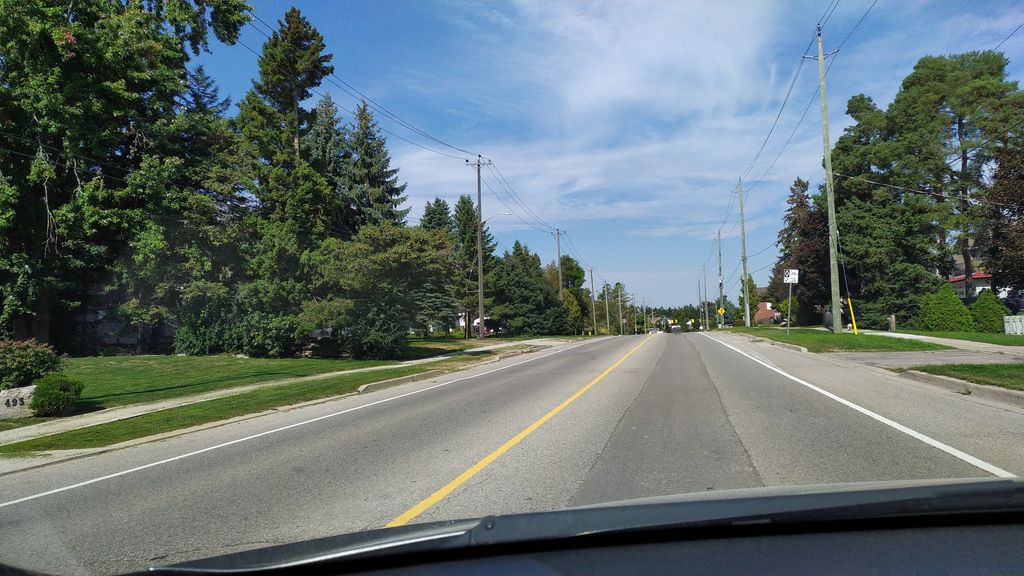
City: kitchener-waterloo